Question: I want to create a page that has 2 forms, like page that have both of sign up and sign in forms. But in ASP.NET Core, I can just have one model for one form. I searched for that and I understood I can use view data or view bag for making view model for both of sign in and sign up model but I doubt that this way is correct.
Is it correct?

Then I get a warning
> Converting null literal or possible null value to non-nullable type
How can I fix it?
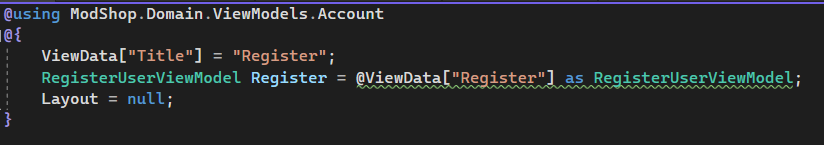
Answer: Ideally, you should have different pages for sign in and sign up, you can see some examples <URL>, and I'd definitely recommend you to do some more research before implementing your changes as you have described, but if you still want to go for that option, than one way could be to create one view model that will have both sign in and sign up properties. Rather than using ViewData or ViewBag, you should directly use your view model to populate your view data.
'''
// Example get action result
[HttpGet]
public IActionResult Login(string returnUrl = "") {
var model = new LoginViewModel { ReturnUrl = returnUrl };
return View(model);
}
// Example post action result
[HttpPost]
public async Task<IActionResult> Login(LoginViewModel model) {
if (ModelState.IsValid) {
var result = await _signManager.PasswordSignInAsync(model.Username,
model.Password, model.RememberMe,false);
if (result.Succeeded) {
if (!string.IsNullOrEmpty(model.ReturnUrl) && Url.IsLocalUrl(model.ReturnUrl)) {
return Redirect(model.ReturnUrl);
} else {
return RedirectToAction("Index", "Home");
}
}
}
ModelState.AddModelError("","Invalid login attempt");
return View(model);
}
// Example view
@model LoginViewModel
@{
ViewBag.Title = "Login";
}
<h2>Login</h2>
<form method = "post" asp-controller = "Account" asp-action = "Login"
asp-route-returnurl = "@Model.ReturnUrl">
<div asp-validation-summary = "ValidationSummary.ModelOnly"></div>
<div>
<label asp-for = "Username"></label>
<input asp-for = "Username" />
<span asp-validation-for = "Username"></span>
</div>
<div>
<label asp-for = "Password"></label>
<input asp-for = "Password" />
<span asp-validation-for = "Password"></span>
</div>
<div>
<label asp-for = "RememberMe"></label>
<input asp-for = "RememberMe" />
<span asp-validation-for = "RememberMe"></span>
</div>
<input type = "submit" value = "Login" />
</form>
'''